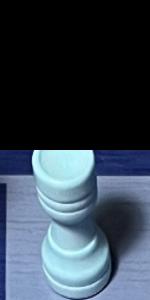
Label: Rook_White